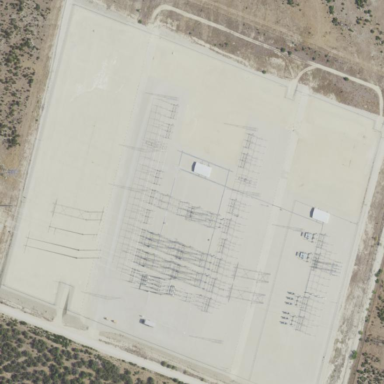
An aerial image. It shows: Outdoor power substation enclosed by fence. The substation operates at the transmission level.